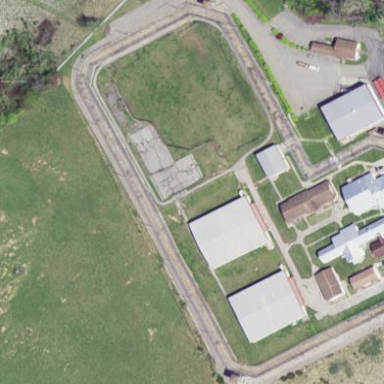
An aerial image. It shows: Prison.